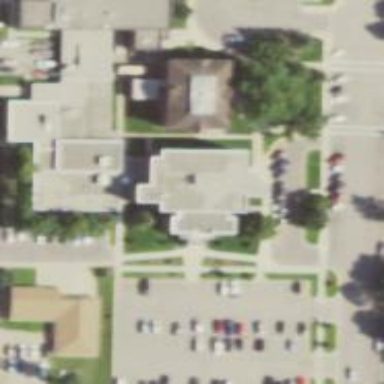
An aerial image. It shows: Courthouse building.